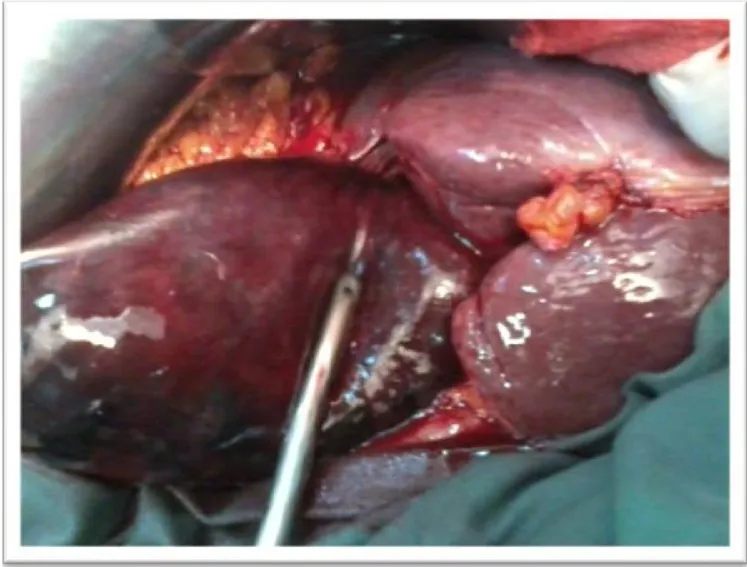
Intraoperative photo of distended and necrotic gallbladder after detorsion.
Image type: medical_photograph (other_medical_photograph)